Question: This is my first question on StackOverflow.
I am trying to SUM all cells in a column that are equal to zero in the previous column in Google Sheets.

I can easily 'SUM' each column or the differences between them. However, I also need to 'SUM' non-zero cells that are zero in the previous column.
For example:
I need to 'SUM' cells 'C4' and 'C16' as 'B4' and 'B16' are 0, but 'C4' and 'C16' are not. I need to come up with a formula that will do this for every column starting with 'Column B'.
The result of this formula for 'Column B = 0' and 'Column C = 1300' that I would be able to monitor.
Ideally, I also need to 'SUM' cells that are greater (or less) than the cell in the same row but the previous column.
The result for 'Column D = 250' (D4-C4+D16-C16) but 'Column E = -250'.
I have been struggling with this for days now - I've tried Indexing, matching, but never cracked any of these problems.
Here's an editable Google Sheet.
<URL>
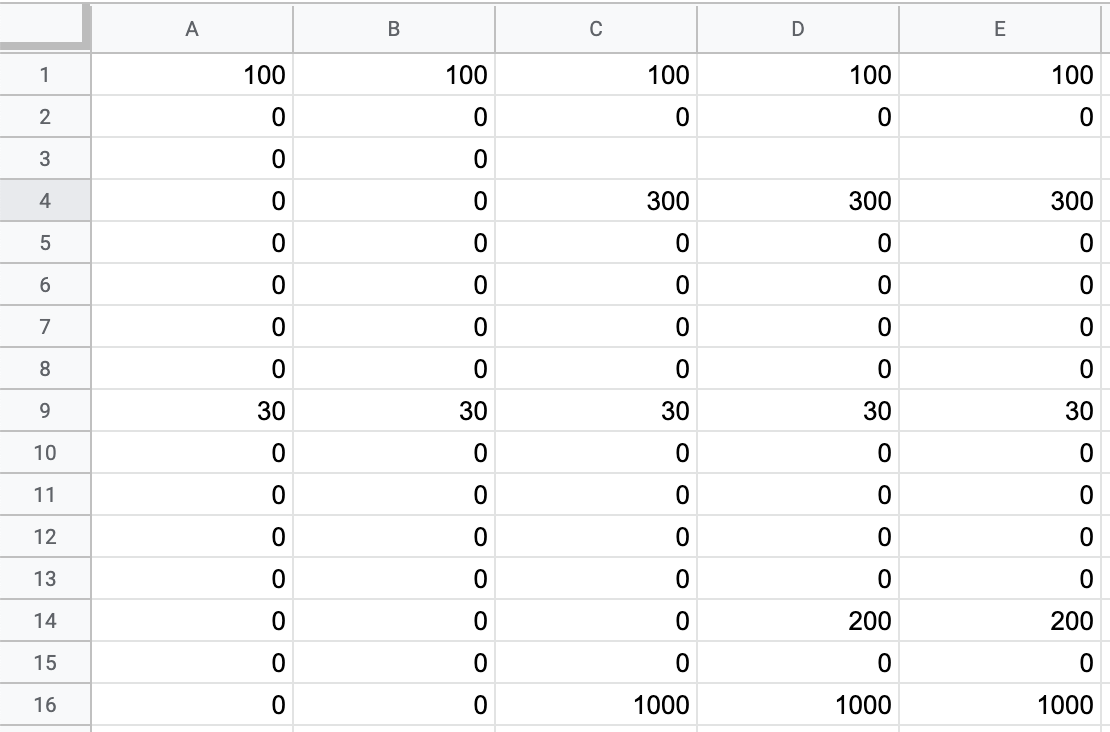
Answer: I made a new tab called MK_Data and MK_Summary. I wanted a "clean dataset" so i could design a solution that anticipated future data. On MK_Summary, you'll find some formulas dragged down next to the month-year combos. One is for the D $ and looks like this:
'''
=IFERROR(SUM(FILTER(MK_data!$2:$17,MK_data!$1:$1=B2))-SUM(FILTER(MK_data!$2:$17,MK_data!$1:$1=B1)))
'''
The other is for the D # and looks like this.
'''
=ARRAYFORMULA(IFERROR(SUM(N(FILTER(MK_data!$2:$17,MK_data!$1:$1=B3)<>FILTER(MK_data!$2:$17,MK_data!$1:$1=B2)))))
'''
Is that what you're going for? were you looking to have separate columns for Value Added and Value Lost? That's easy to change, I just wasn't sure.